Interaction volume radius: 5 \u00c5
Interaction volume height: 15 \u00c5
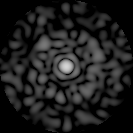
Disorder parameter: 0.8271